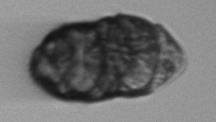
Label: Margalefidinium